Question: I have one spinner in my project where values comes from database and displays in spinner. But i want to set one default value to spinner as "Select Item" and the values which comes from database needs to be add next to it. The following code which i am using is...
code:
'''
ArrayAdapter<String> adp=new ArrayAdapter<String> (this,android.R.layout.simple_spinner_dropdown_item,arraylist);
spinner.setAdapter(adp);
'''
Here i am adding the values which i get from database as arraylist to spinner & values are displaying directly. But i want to display one default value to be displayed as "Select Item". How to set that. can anyone please help me with this..? I want as per the below image...

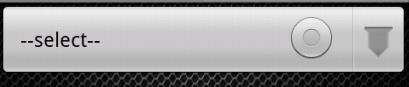
Answer: Add element at '0th index using .add(0,"Select Item");'
'''
arraylist.add(0,"Select Item"); //Add element at 0th index
ArrayAdapter<String> adp=new ArrayAdapter<String> (this,android.R.layout.simple_spinner_dropdown_item,arraylist);
spinner.setAdapter(adp);
'''